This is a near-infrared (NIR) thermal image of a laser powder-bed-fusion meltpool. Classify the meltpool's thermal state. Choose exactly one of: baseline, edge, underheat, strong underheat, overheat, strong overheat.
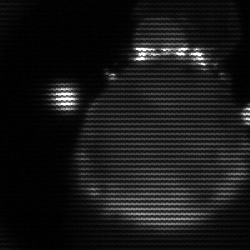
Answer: edge